Current action and preconditions to check: trajectory_clear

Your task: For each precondition in the list above, predict whether it will hold at this action.

Consider the current scene as observed from the mobile robot's camera, and analyze the predicted future states of all dynamic agents (e.g., people, animals, vehicles, or any moving entities) within the NEXT SECOND.

IMPORTANT: Only answer "very likely" if you are absolutely certain—based on strong, clear evidence—that a dynamic agent will violate the precondition in the predicted future state. Do NOT answer "very likely" for unlikely, ambiguous, or low-probability risks.

Ask yourself for each precondition: Is there a high probability, with clear and convincing evidence, that the predicted future states of any dynamic agent will interfere with the predicted future state of the currently executing action within the NEXT SECOND, causing that precondition to fail?

Assess the risk level based on these predictions. Use "likely" or "very likely" if motions create a clear risk of interference.

Use "neutral" or "improbable" if agents are nearby but their predicted paths are clearly diverging or non-conflicting.

Failure Risk Categories: "very improbable", "improbable", "neutral", "likely", "very likely"

Answer Format: Output ONLY the probability_of_failure value from these categories: "very improbable", "improbable", "neutral", "likely", "very likely"

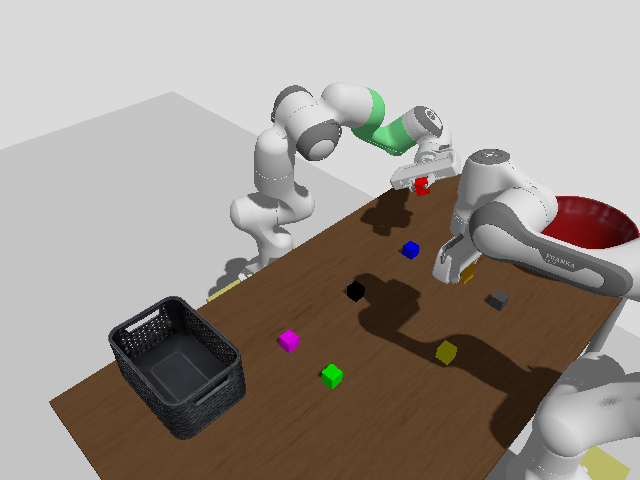

Answer: very improbable